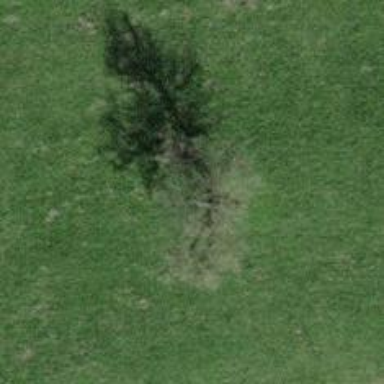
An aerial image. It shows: Beautiful tree in nature.